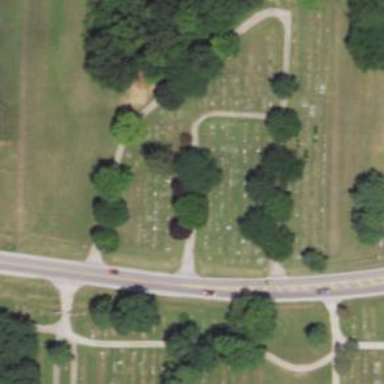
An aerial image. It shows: Graveyard area designated as cemetery.